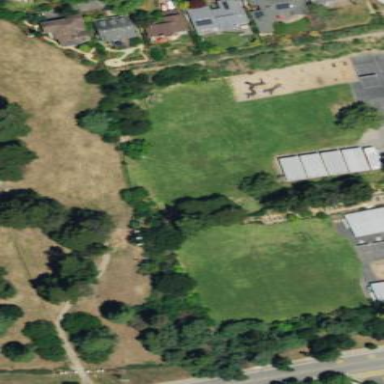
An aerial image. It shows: Recreation ground.